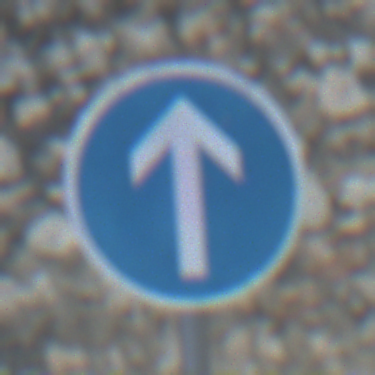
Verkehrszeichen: VorgeschriebeneFahrtrichtungGeradeaus
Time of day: MorningAfternoon
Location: Outdoor (Suburban)
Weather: PartlyCloudy
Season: NotSpecified
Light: Natural